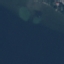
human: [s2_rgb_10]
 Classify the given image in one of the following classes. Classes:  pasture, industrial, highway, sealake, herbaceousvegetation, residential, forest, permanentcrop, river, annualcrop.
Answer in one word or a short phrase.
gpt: SeaLake